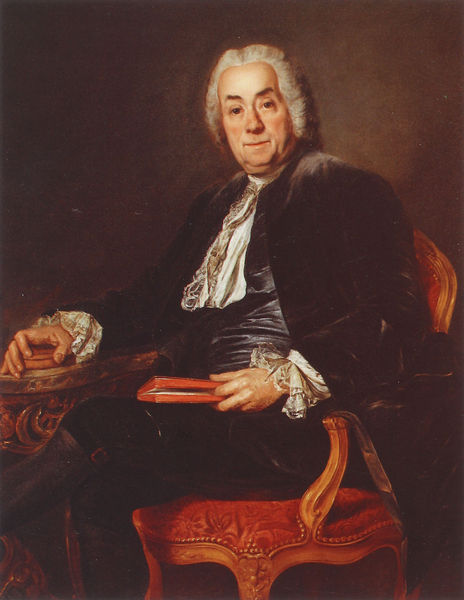
Titel: Porträt des Compte de Caylus
Künstler: Alexandre Roslin
Institution: Warschau, Nationalmuseum
Schlagwörter: gemälde, hand, mann, weiß, sitzen, braun, finger, schwarz, stuhl, tisch, blick, rot, tuch, alt, anzug, hemd, jacke, arm, augen, gesicht, samt, spitze, ärmel, herr, holzstuhl, portrait, porträt, haare, mantel, sessel, sitzend, spitzen, augenbrauen, england, seide, perücke, schärpe, chair, hands, king, red, velvet, white, armchair, black, blouse, dick, face, lace, nose, old, painting, seat, sitting, table, halstuch, sitzt, brown, rüschen, weste, buch, stiefel, sitzfigur, sad, man, aufgestützt, orange, zugewandt, baroque, eyes, male, suit, color, chin, coat, mouth, boots, cravat, jacket, smile, tie, reading, person, human, arms, pose, jabot, han, boot, legs, cloth, fingers, book, hosenband, cheek, gentleman, felt, forehead, shirt, lord, amt, container, ruffles, sleeves, wig, parücke, schwarze kleidung, ruffle, perück, rotes buch, fat, hug, smirk, aristocrat, portait, nobleman, buckle, frills, black suit, brows, white hair, frill, coots, friendly, hodling, parucke, akrul, earl, fat guy, azfgestützt, benjamin franklin, shirty, tble, rotes polster, warm light, velour, coloinal